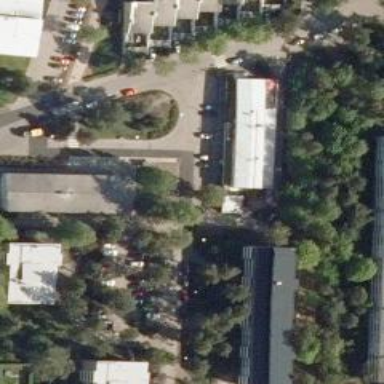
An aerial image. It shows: Veterinary facility.